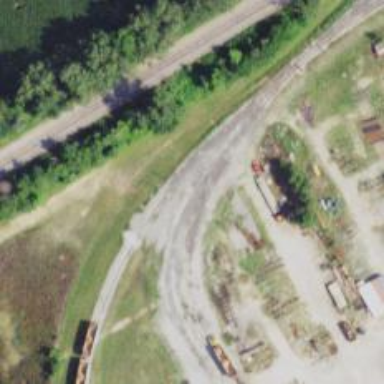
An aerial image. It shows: Rail spur service.